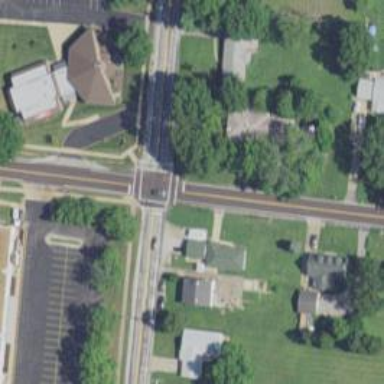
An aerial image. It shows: Road with stop sign.